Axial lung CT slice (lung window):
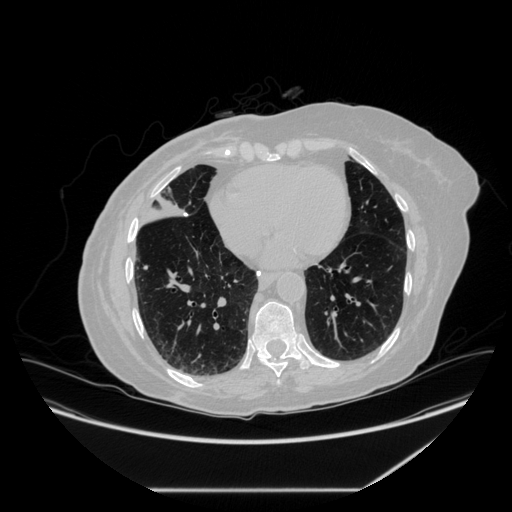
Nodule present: yes
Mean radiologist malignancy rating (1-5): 1.5